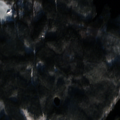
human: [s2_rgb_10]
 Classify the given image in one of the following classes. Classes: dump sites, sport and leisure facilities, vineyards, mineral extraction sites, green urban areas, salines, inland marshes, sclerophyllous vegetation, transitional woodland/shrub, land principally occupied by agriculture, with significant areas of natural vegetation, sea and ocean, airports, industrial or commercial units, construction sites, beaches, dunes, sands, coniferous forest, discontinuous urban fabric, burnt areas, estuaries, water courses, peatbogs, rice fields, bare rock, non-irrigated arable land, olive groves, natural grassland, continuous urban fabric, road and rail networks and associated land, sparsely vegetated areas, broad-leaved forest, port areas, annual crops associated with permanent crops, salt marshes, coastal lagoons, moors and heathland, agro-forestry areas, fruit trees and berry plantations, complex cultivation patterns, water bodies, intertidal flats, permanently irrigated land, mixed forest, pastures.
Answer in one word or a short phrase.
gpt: land principally occupied by agriculture, with significant areas of natural vegetation, coniferous forest, mixed forest, water bodies